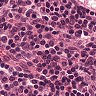
Metastatic tissue present: no